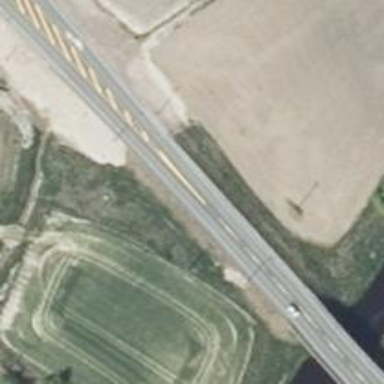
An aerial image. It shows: Asphalt road designated as trunk highway.